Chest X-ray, AP view. Patient: 43 years old, sex F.
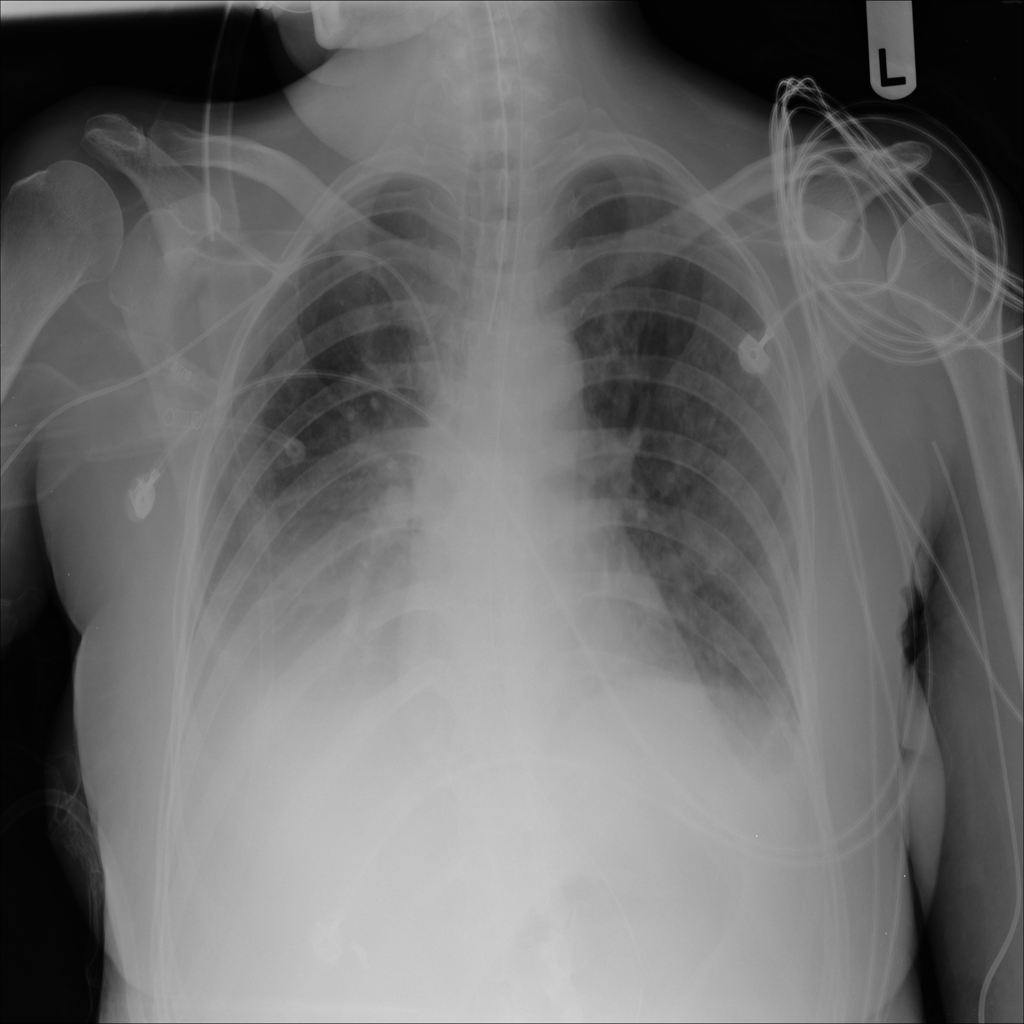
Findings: Effusion, Infiltration